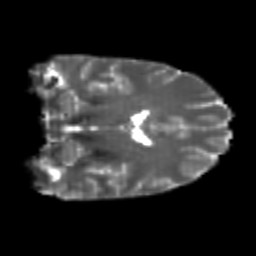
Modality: T2w
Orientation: coronal
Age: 25
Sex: female
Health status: healthy
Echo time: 0.074 s